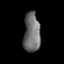
Tissue: prostate
Cell type: T cells
Senescence score: 0.7999
Nuclear area (px): 645
Mean DAPI intensity: 109.546